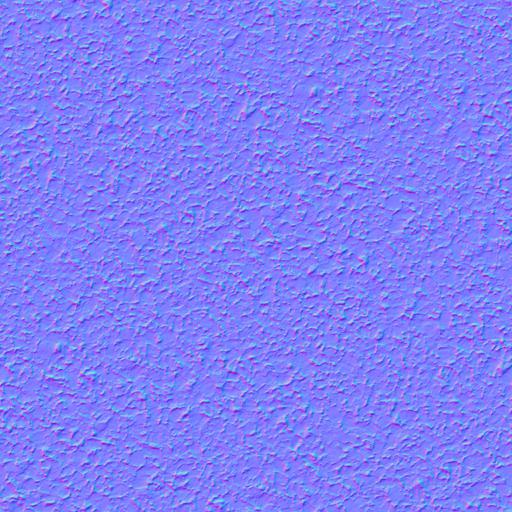
brown cork orange